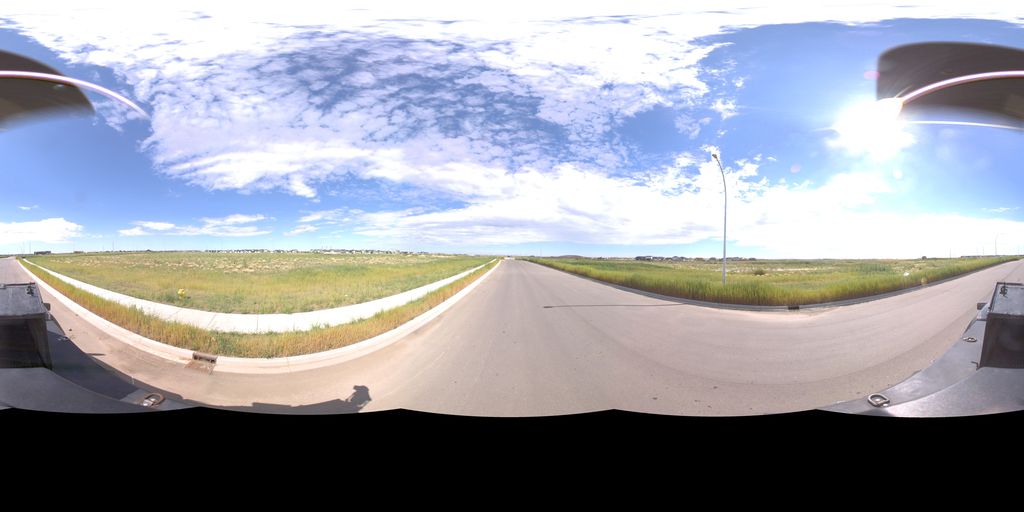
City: saskatoon